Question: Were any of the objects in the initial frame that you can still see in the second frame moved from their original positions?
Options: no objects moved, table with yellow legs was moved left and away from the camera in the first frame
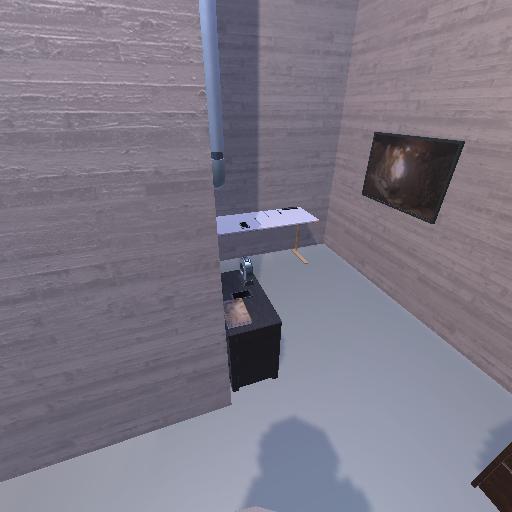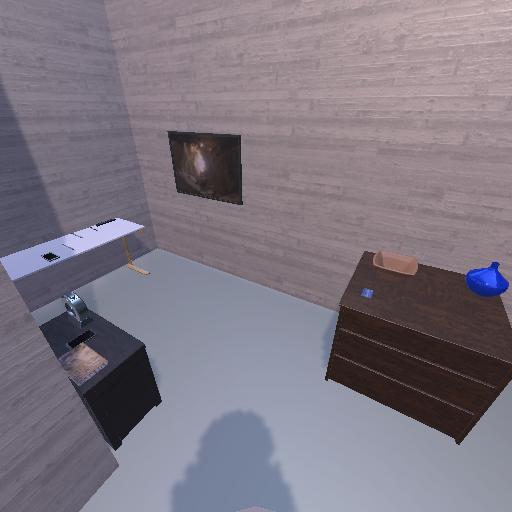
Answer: no objects moved